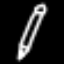
Label: pencil